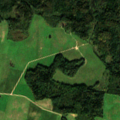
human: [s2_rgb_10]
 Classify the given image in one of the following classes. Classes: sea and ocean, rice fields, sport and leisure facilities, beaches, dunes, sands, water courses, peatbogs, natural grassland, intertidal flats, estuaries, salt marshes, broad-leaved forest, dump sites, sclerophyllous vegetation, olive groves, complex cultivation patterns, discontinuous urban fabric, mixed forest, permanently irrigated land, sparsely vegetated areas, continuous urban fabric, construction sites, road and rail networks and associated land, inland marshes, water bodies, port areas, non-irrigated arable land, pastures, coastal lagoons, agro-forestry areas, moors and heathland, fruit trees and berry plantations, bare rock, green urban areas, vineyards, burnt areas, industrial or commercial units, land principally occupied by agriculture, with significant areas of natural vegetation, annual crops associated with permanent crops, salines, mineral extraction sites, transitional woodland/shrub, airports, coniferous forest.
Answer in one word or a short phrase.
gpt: non-irrigated arable land, pastures, mixed forest